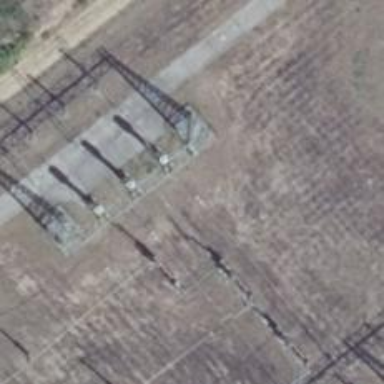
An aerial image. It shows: Power line with 3 cables. It is situated in bay.